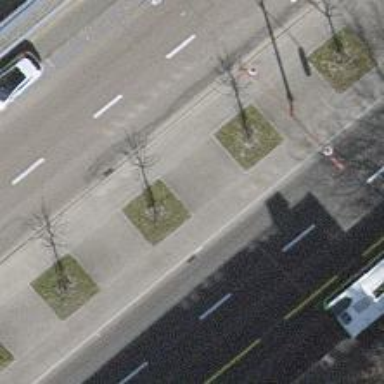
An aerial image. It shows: Avenue of deciduous broadleaved trees.